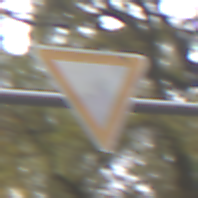
Verkehrszeichen: VorfahrtGewaehren
Umgebung: Outdoor, Nature
Tageszeit: MorningAfternoon
Wetter: Overcast
Licht: Natural
Jahreszeit: Autumn
Kontrast: LowContrast